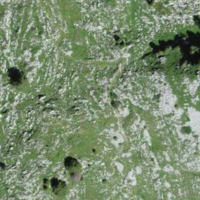
EUNIS habitat code: 23
Species observed at this site:
Lamium galeobdolon